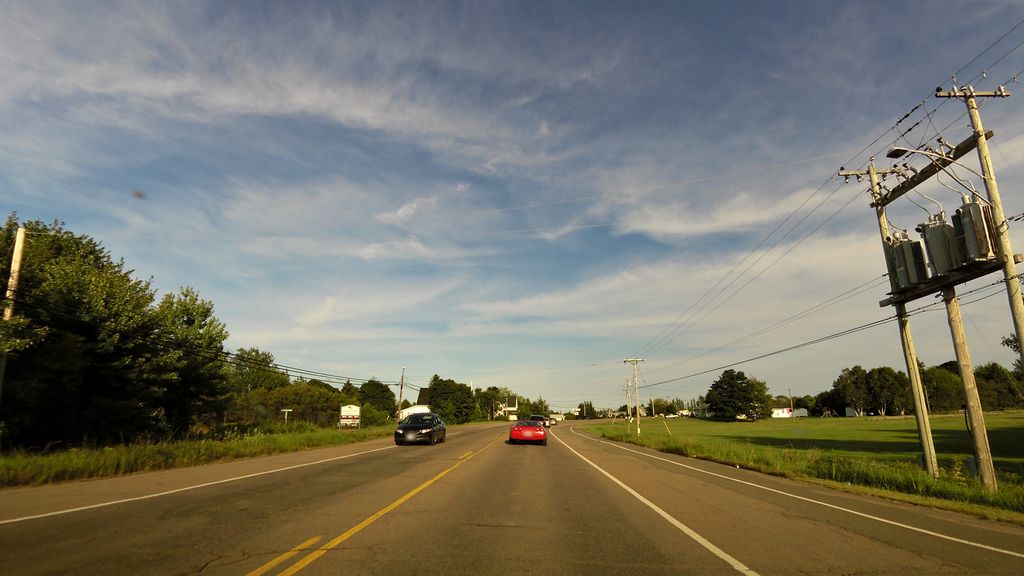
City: charlottetown